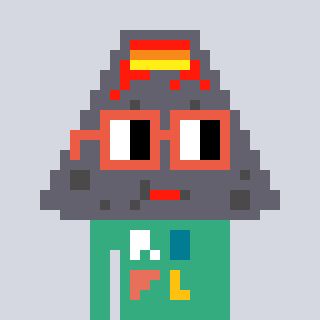
a pixel art character with square orange glasses, a volcano-shaped head and a teal-colored body on a cool background